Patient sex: M
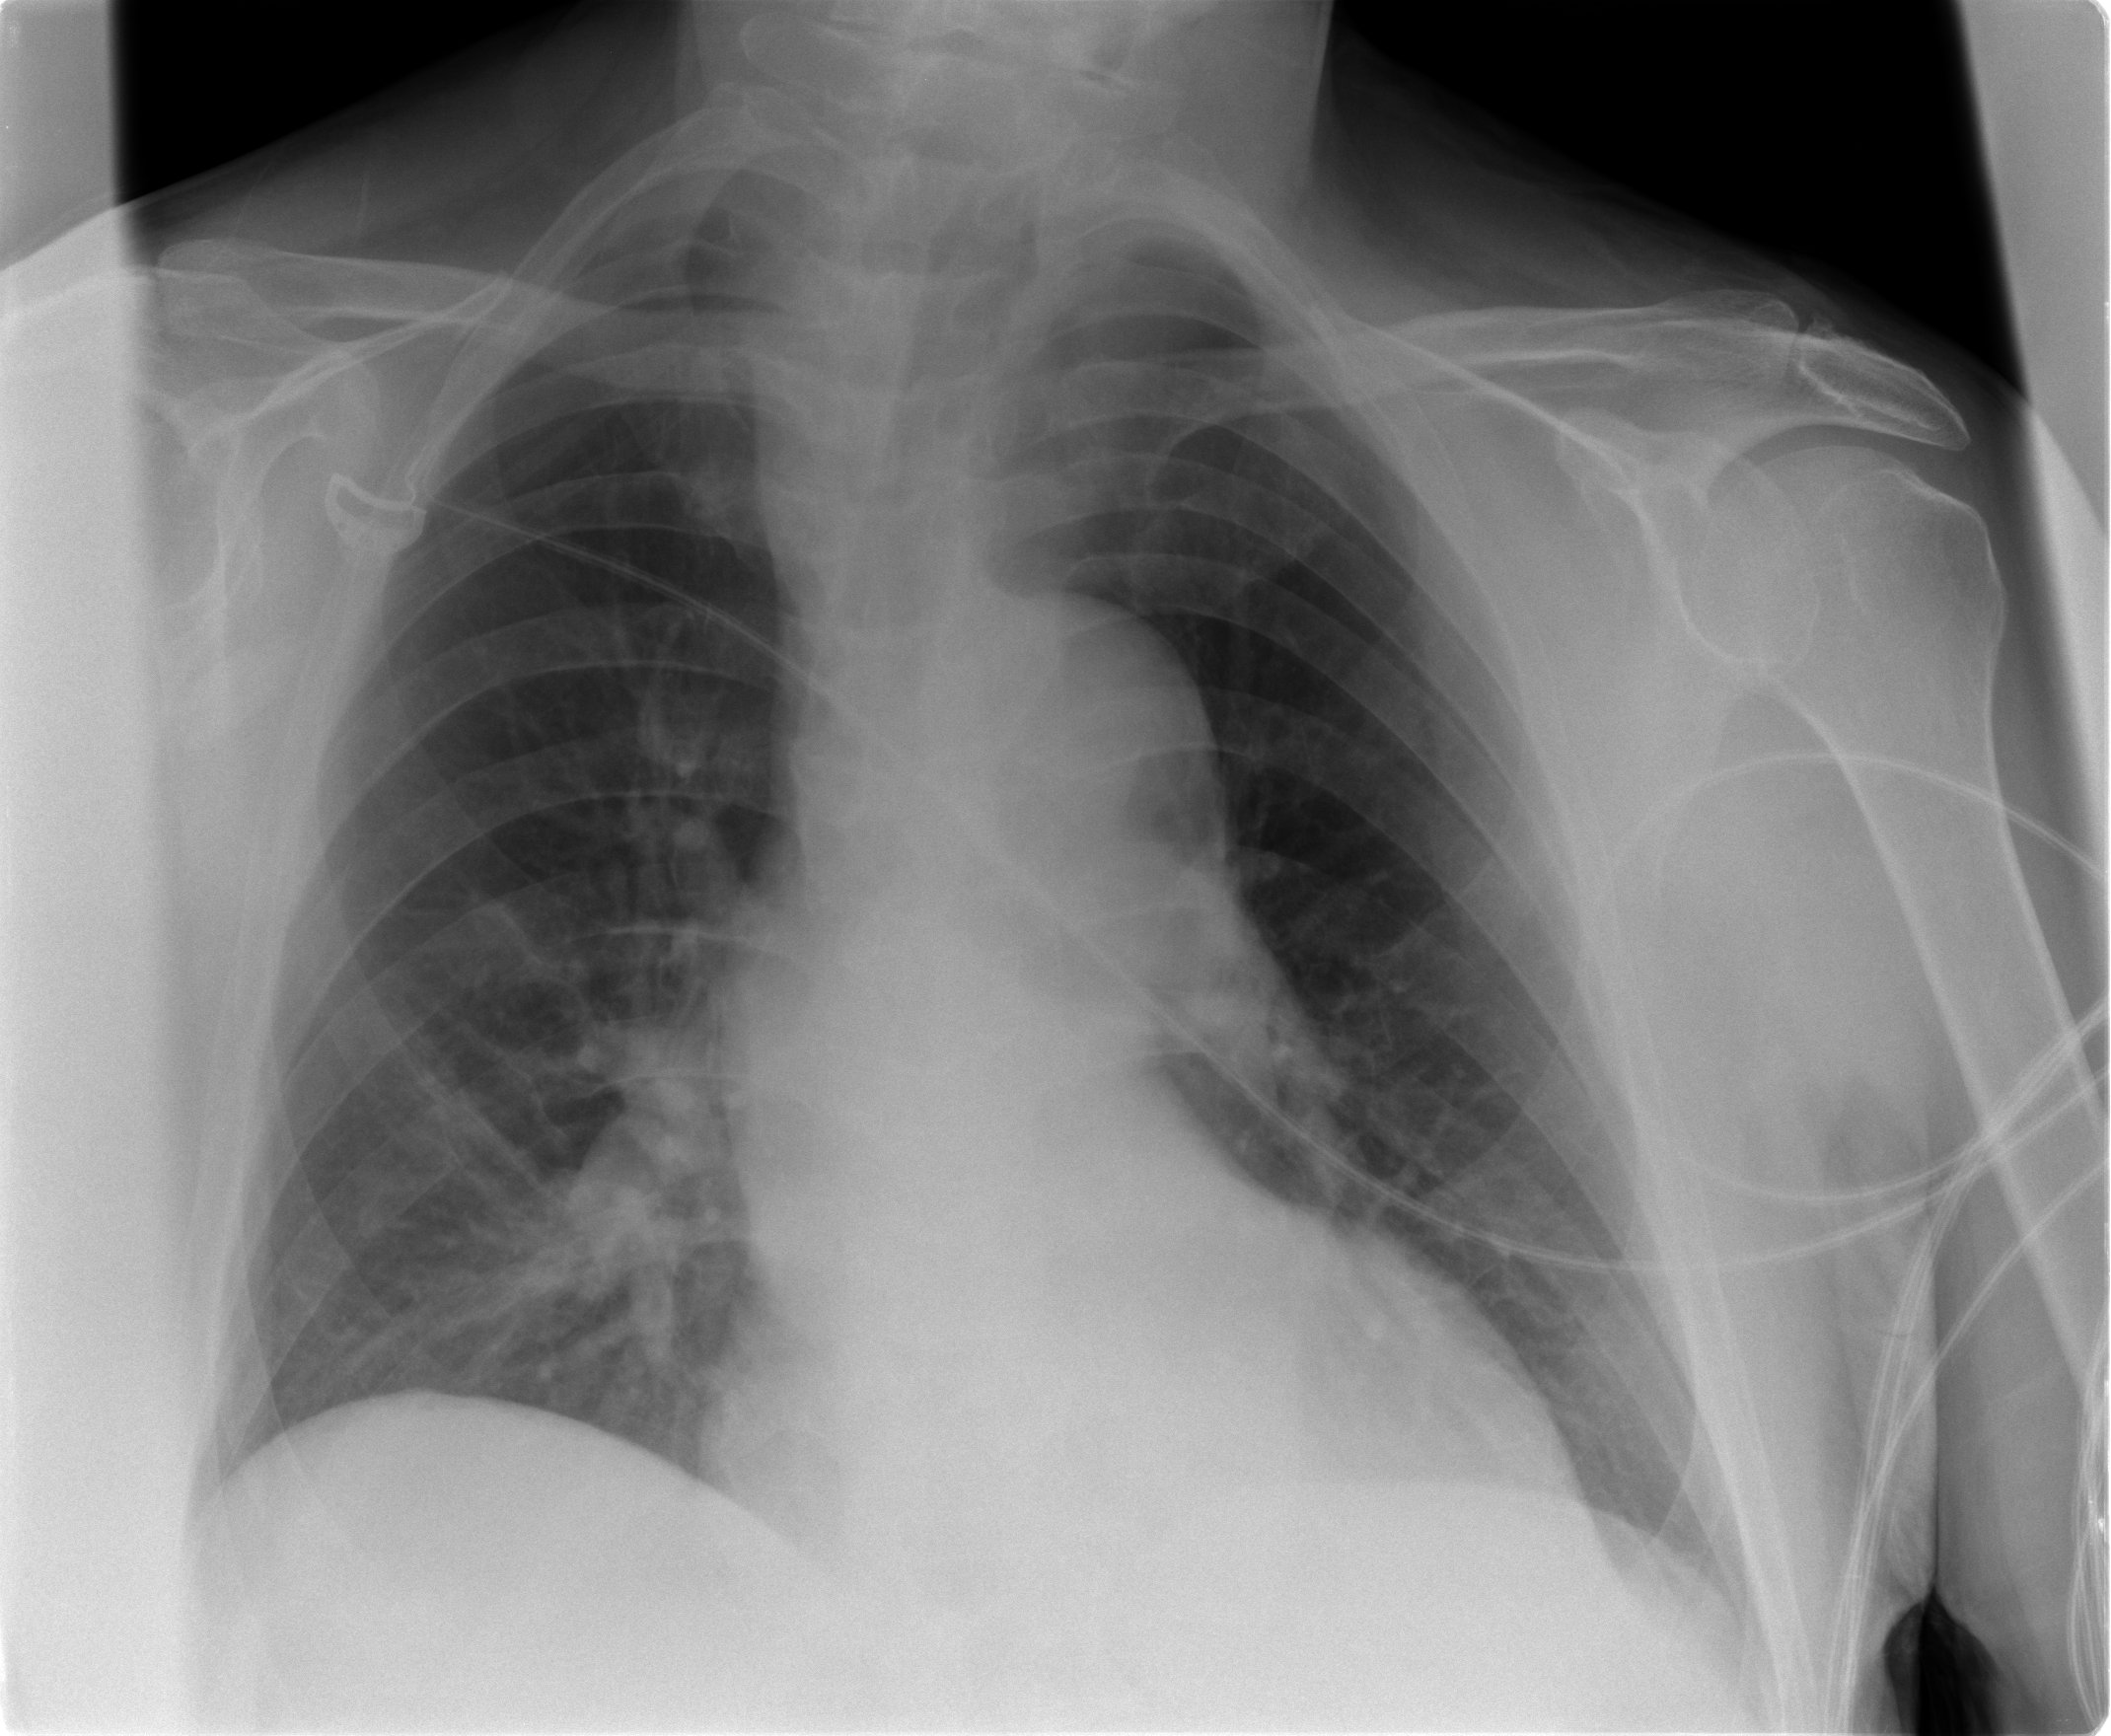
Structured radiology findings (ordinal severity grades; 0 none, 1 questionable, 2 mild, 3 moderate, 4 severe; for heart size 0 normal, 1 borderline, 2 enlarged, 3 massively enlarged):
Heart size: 0
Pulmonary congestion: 0
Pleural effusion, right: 0
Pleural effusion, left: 0
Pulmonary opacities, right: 1
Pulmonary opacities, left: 0
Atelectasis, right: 1
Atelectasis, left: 0